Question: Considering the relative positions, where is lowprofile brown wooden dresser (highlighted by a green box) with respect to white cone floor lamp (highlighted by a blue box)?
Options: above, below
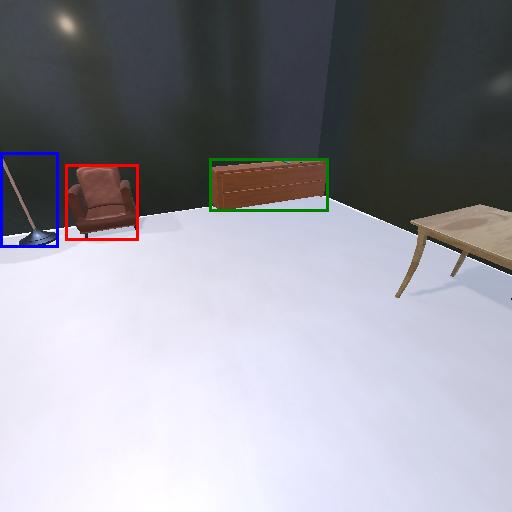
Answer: above